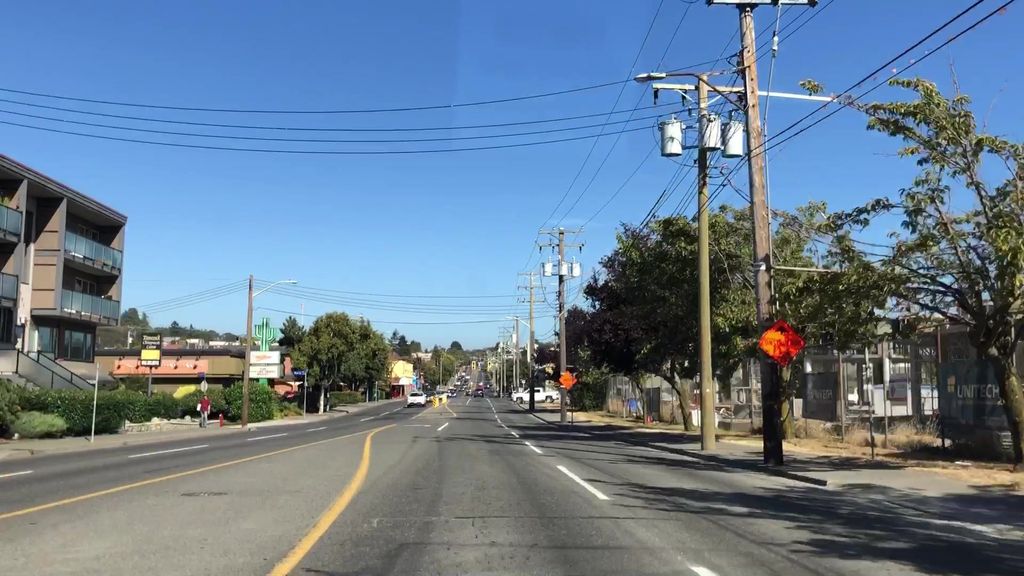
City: victoria